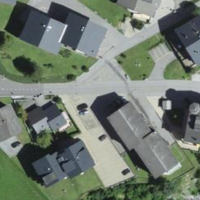
EUNIS habitat code: 54
Species observed at this site:
Tachymarptis melba
Caltha palustris